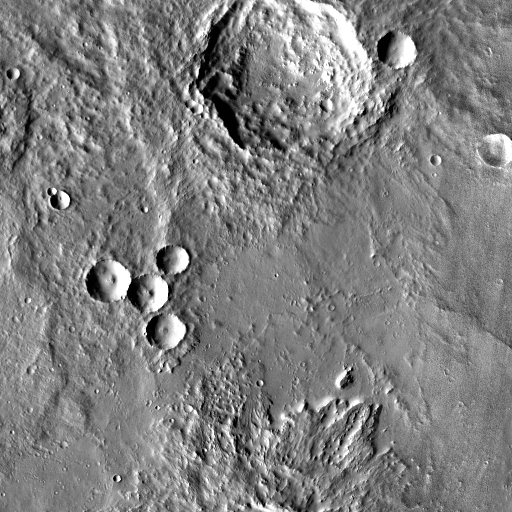
Crater classes present: Background, Other, Layered, Buried, Secondary